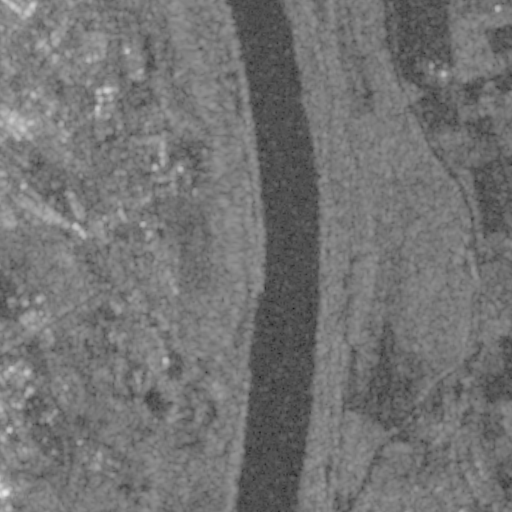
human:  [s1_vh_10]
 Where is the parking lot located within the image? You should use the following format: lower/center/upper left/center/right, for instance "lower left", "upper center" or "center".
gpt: The parking lot is located in the upper left of the image.
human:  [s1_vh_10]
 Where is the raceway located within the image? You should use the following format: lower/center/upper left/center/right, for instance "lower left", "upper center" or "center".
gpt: The raceway is located in the lower right of the image.
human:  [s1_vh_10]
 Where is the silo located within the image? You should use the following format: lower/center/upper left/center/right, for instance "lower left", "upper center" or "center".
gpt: The silo is located in the lower left of the image.
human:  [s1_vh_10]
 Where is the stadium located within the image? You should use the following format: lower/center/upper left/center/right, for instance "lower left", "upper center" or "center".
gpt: The stadium is located in the upper left of the image.
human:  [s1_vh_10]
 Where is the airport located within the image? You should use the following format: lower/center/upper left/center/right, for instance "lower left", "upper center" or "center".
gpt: There is no airport in the image.

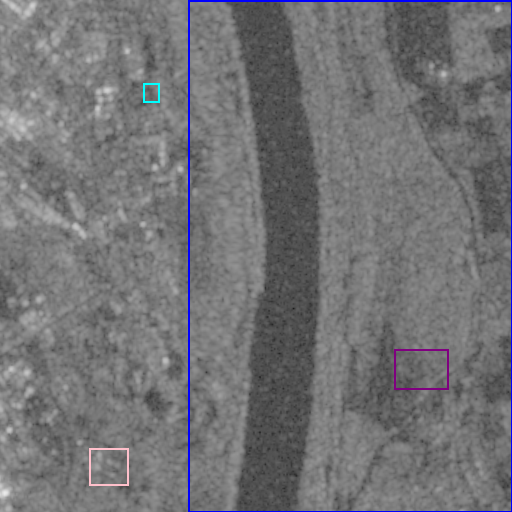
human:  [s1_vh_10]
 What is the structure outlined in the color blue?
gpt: The structure outlined in blue is a crop field.
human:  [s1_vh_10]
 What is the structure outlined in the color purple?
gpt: The structure outlined in purple is a park.
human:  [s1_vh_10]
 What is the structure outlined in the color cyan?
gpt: The structure outlined in cyan is a stadium.
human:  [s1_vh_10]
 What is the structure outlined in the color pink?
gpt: The structure outlined in pink is a wastewater plant.
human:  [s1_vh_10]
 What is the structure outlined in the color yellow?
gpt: There is no yellow outline.